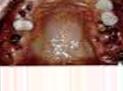
Condition: Caries